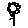
Label: flower